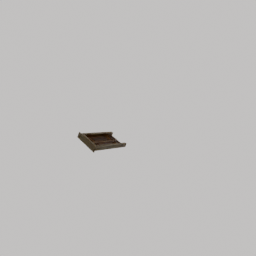
Label: architecture